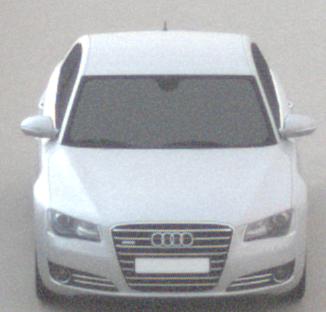
Make: Audi
Model: A8 D4
Model produced from: 2009
Model produced until: 2017
Doors: 4
Color: white
Road condition: dry road
Daytime: night
Contrast: low contrast